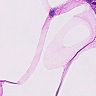
Metastatic tissue present: no